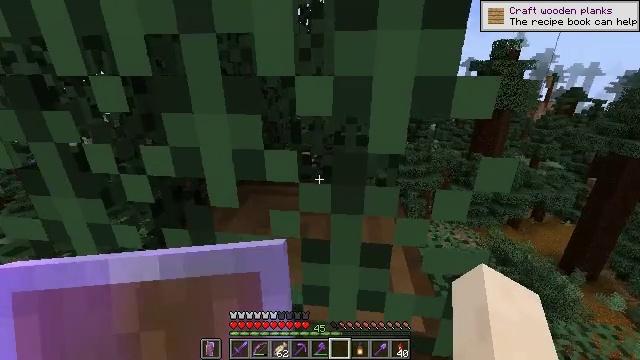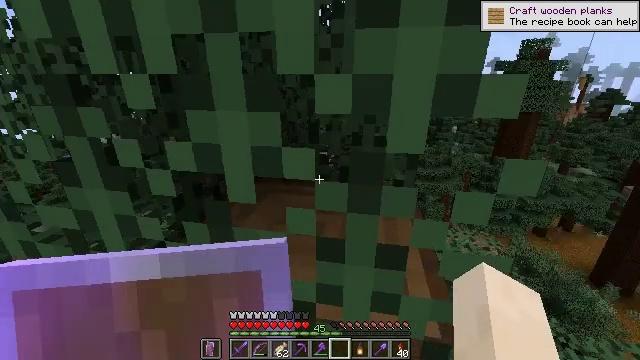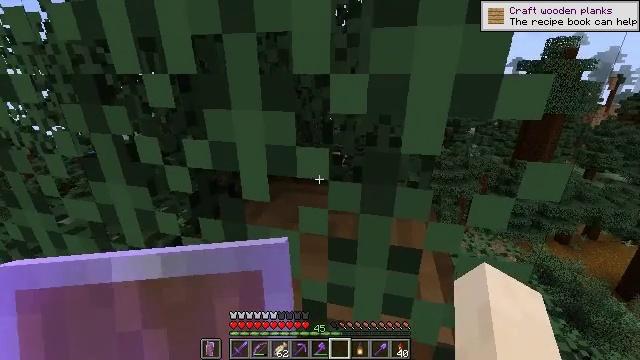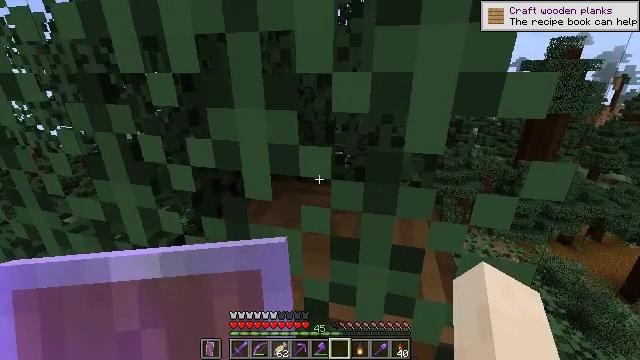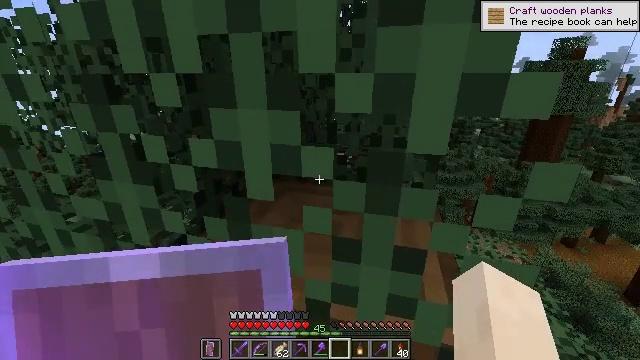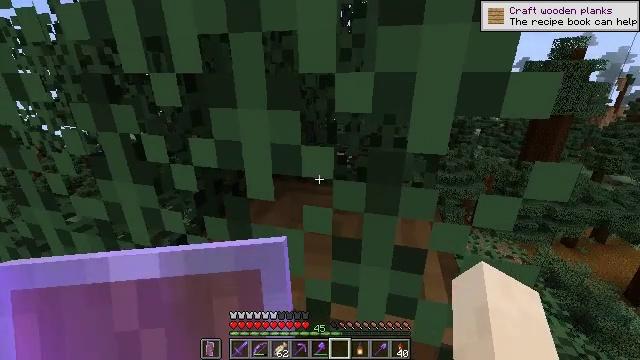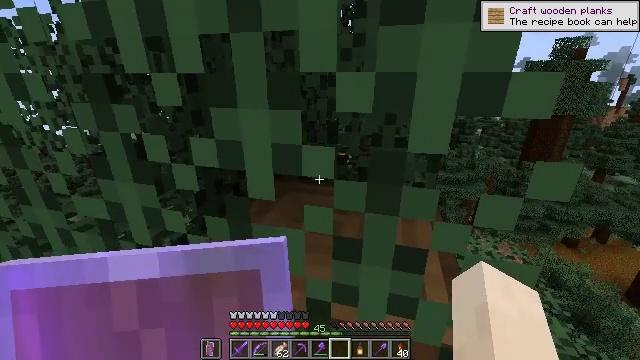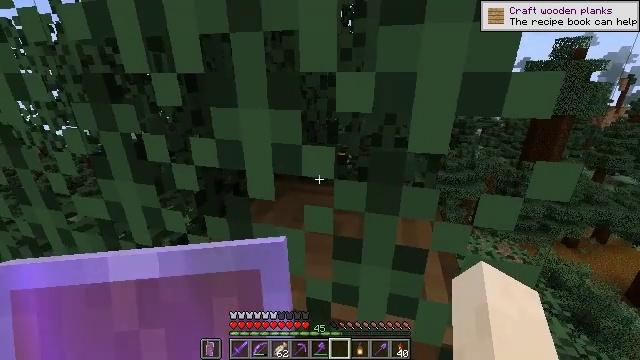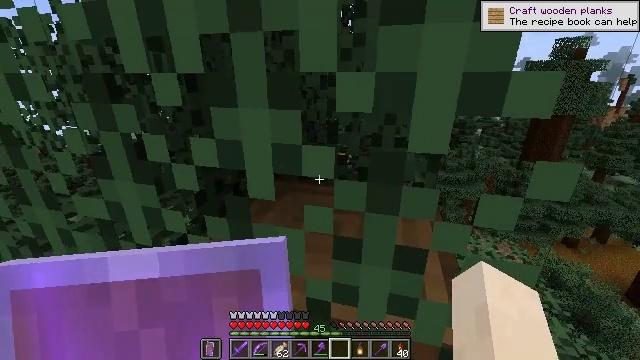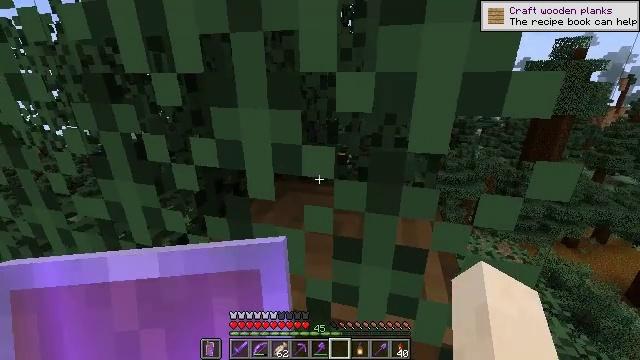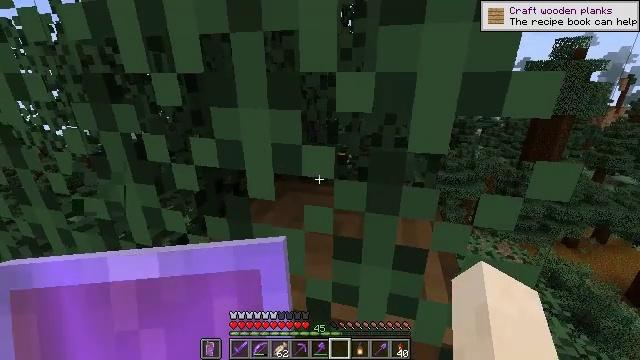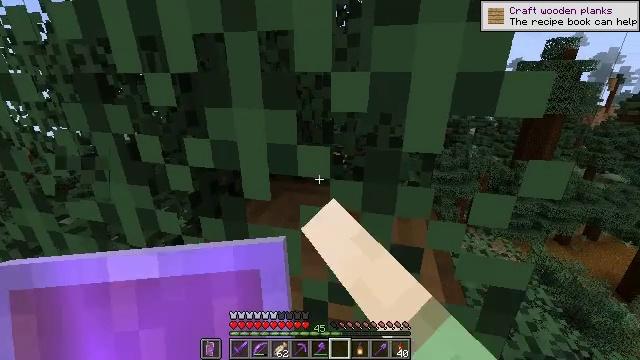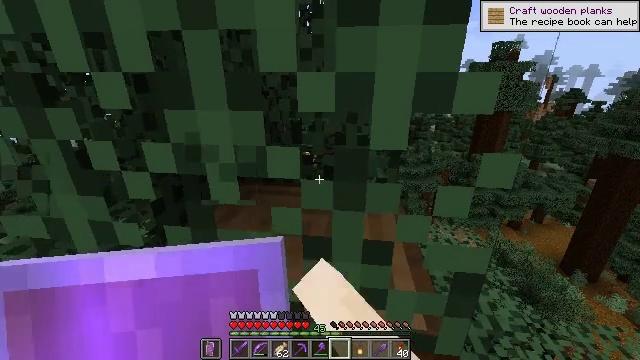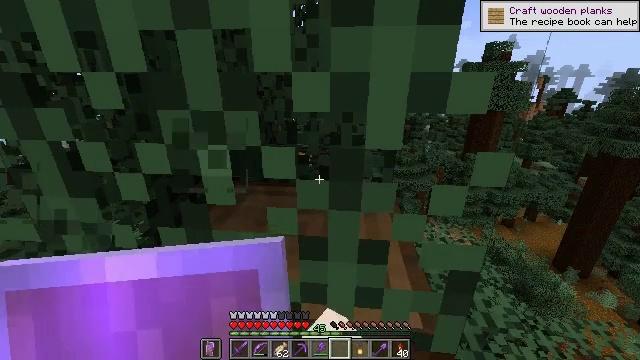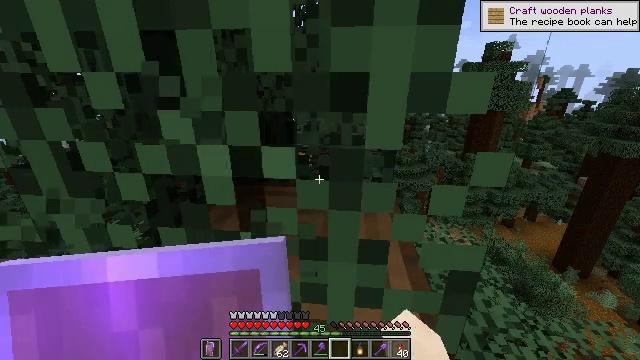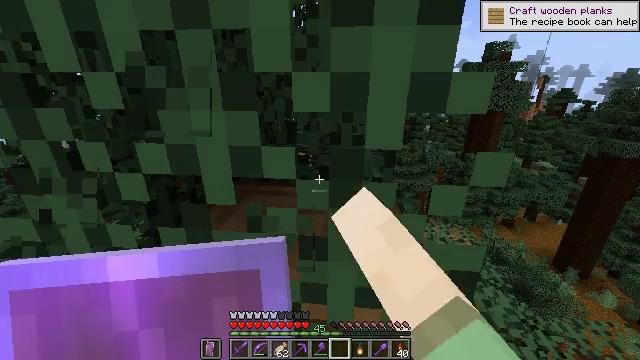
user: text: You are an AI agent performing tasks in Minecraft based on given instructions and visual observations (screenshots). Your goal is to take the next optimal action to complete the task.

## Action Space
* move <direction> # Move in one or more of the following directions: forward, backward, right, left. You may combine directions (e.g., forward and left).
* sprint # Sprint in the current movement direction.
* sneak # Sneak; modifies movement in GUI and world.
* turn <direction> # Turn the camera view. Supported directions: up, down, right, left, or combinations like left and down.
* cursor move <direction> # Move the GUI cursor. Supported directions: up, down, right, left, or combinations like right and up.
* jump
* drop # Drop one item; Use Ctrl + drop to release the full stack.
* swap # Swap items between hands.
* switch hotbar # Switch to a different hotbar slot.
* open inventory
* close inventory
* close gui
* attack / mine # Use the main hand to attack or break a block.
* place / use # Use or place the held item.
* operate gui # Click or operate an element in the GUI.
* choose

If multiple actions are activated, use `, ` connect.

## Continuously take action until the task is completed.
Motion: motion action
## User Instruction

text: Break the spruce leaves to clear the area.
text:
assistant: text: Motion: turn left
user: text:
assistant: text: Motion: turn left
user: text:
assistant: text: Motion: no_op
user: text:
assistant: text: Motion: no_op
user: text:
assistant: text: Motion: no_op
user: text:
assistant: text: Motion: no_op
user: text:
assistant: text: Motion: no_op
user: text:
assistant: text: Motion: no_op
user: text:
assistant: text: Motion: no_op
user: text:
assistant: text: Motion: attack / mine
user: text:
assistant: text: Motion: turn right, attack / mine
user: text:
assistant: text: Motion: turn right, attack / mine
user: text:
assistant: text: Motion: turn right, attack / mine
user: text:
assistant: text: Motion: attack / mine
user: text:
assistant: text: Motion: no_op
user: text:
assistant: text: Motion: no_op
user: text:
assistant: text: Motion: no_op
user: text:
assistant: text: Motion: no_op
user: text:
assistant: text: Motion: no_op
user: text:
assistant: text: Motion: no_op
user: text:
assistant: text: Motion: no_op
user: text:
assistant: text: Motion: no_op
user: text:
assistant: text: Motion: no_op
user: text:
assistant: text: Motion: no_op
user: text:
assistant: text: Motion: no_op
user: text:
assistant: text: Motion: no_op
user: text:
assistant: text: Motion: no_op
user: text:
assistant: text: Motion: no_op
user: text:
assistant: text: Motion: no_op
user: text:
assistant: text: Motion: no_op